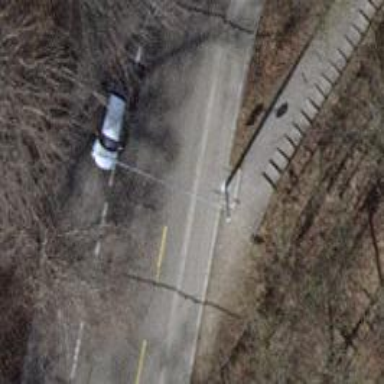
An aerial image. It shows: Asphalt sidewalk.